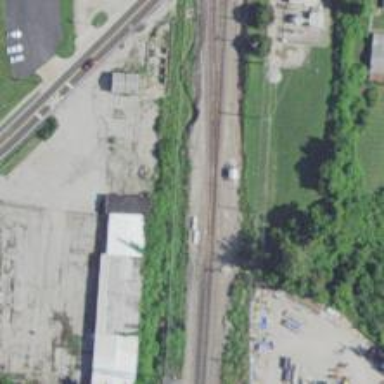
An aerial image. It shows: Railway spur junction.